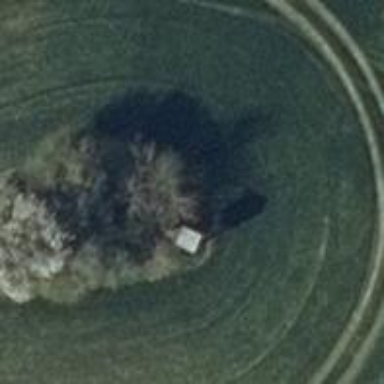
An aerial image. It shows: Hunting stand.